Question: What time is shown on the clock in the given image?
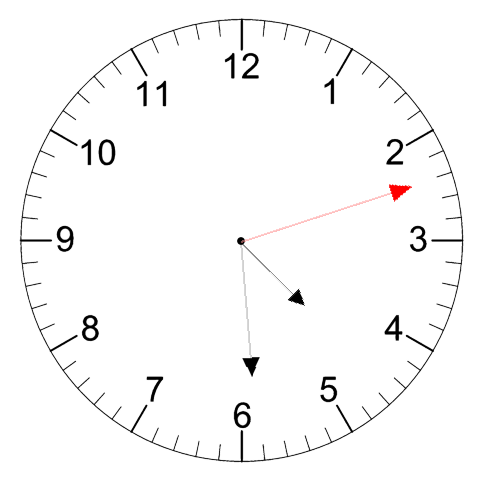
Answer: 04:29:12